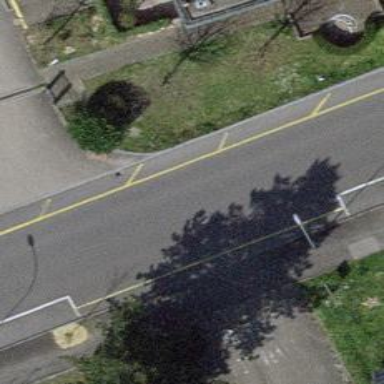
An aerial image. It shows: Service road with sidewalk.